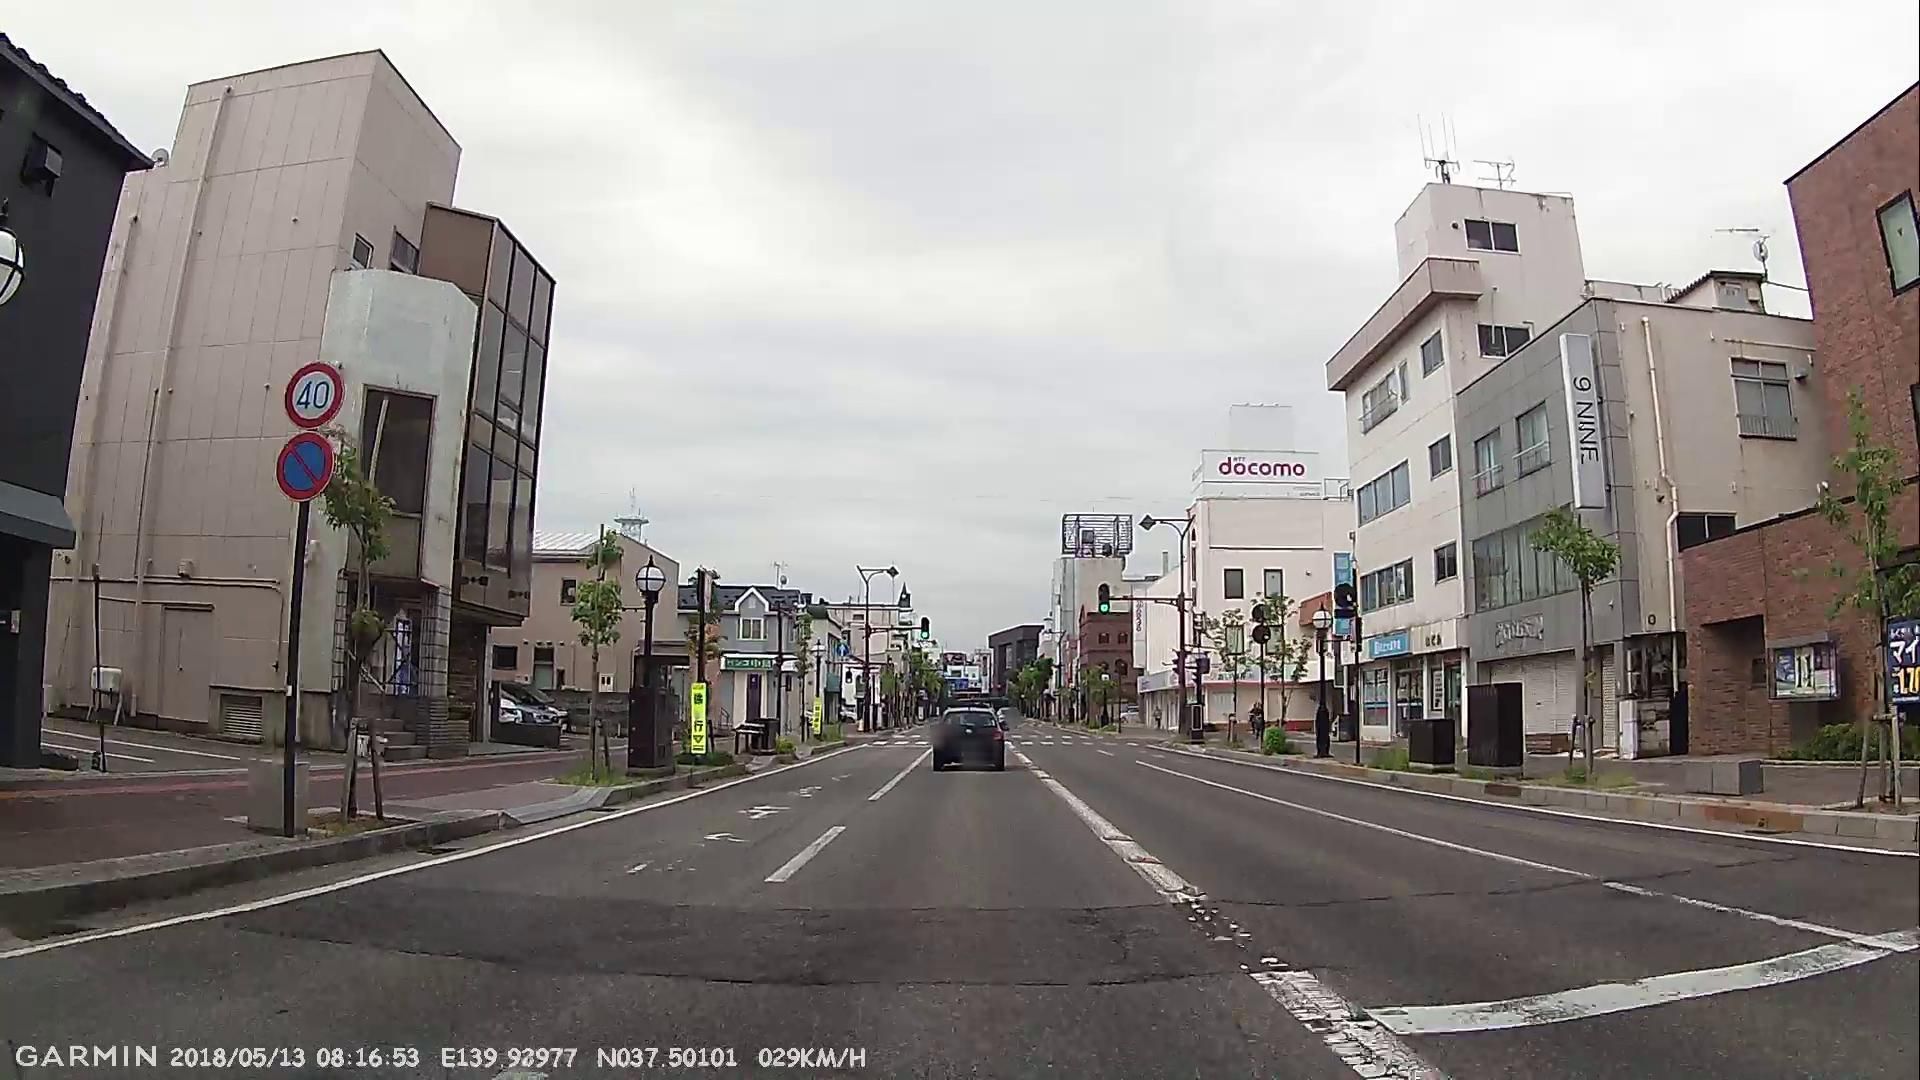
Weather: cloudy
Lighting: day
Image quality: good
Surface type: driving surface
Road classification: trunk
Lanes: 2.0
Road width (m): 3.5, 1.5
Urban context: urban centre
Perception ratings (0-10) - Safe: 4.86, Lively: 9.04, Beautiful: 8.76, Boring: 2.38, Depressing: 1.76, Wealthy: 7.28